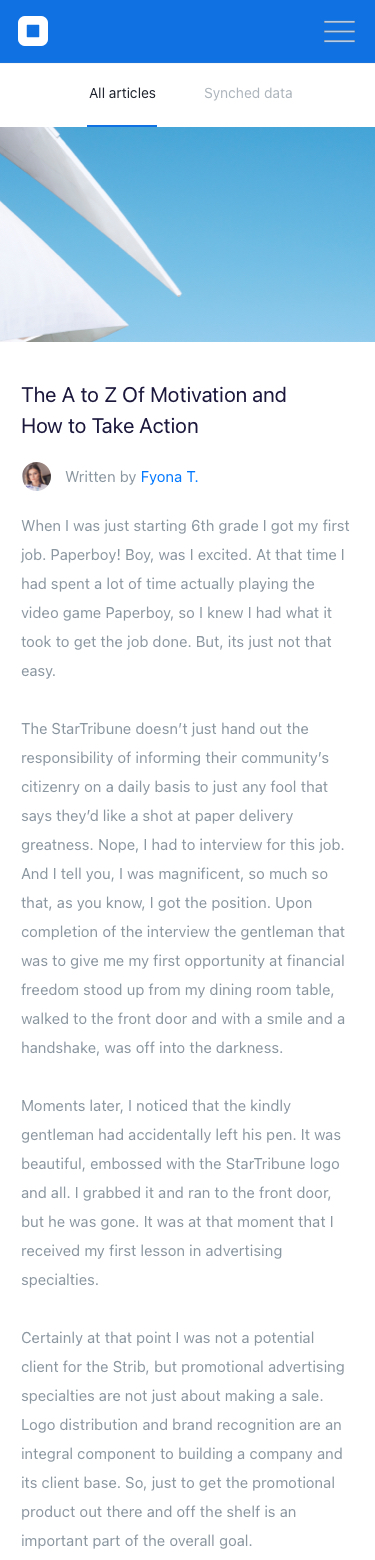
Text in this UI design:
The A to Z Of Motivation and How to Take Action
Written by Fyona T.
When I was just starting 6th grade I got my first job. Paperboy! Boy, was I excited. At that time I had spent a lot of time actually playing the video game Paperboy, so I knew I had what it took to get the job done. But, its just not that easy.

The StarTribune doesn’t just hand out the responsibility of informing their community’s citizenry on a daily basis to just any fool that says they’d like a shot at paper delivery greatness. Nope, I had to interview for this job. And I tell you, I was magnificent, so much so that, as you know, I got the position. Upon completion of the interview the gentleman that was to give me my first opportunity at financial freedom stood up from my dining room table, walked to the front door and with a smile and a handshake, was off into the darkness.

Moments later, I noticed that the kindly gentleman had accidentally left his pen. It was beautiful, embossed with the StarTribune logo and all. I grabbed it and ran to the front door, but he was gone. It was at that moment that I received my first lesson in advertising specialties.

Certainly at that point I was not a potential client for the Strib, but promotional advertising specialties are not just about making a sale. Logo distribution and brand recognition are an integral component to building a company and its client base. So, just to get the promotional product out there and off the shelf is an important part of the overall goal.
All articles
Synched data